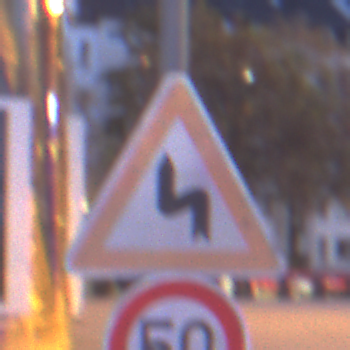
Verkehrszeichen: DoppelkurveZunaechstLinks
Zusatzzeichen unten: Geschwindigkeit50
Umgebung: Outdoor, Urban
Tageszeit: Night
Wetter: PartlyCloudy
Licht: Artificial
Jahreszeit: NotSpecified
Kontrast: HighContrast